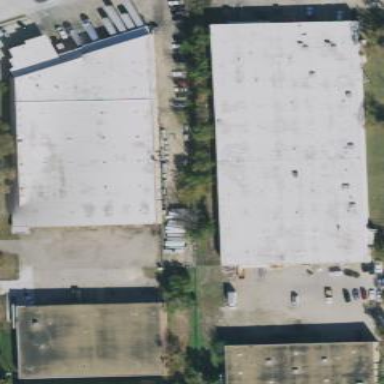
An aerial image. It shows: Warehouse.